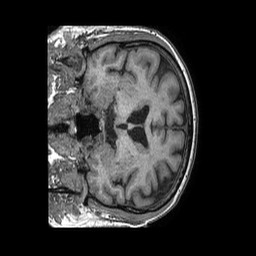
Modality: T1w
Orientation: coronal
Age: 71
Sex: male
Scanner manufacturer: philips
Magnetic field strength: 1.5 T
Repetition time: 0.007681 s
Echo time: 0.003497 s